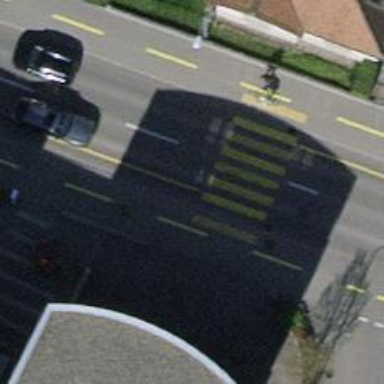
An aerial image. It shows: Marked crossing with zebra stripes on the road.